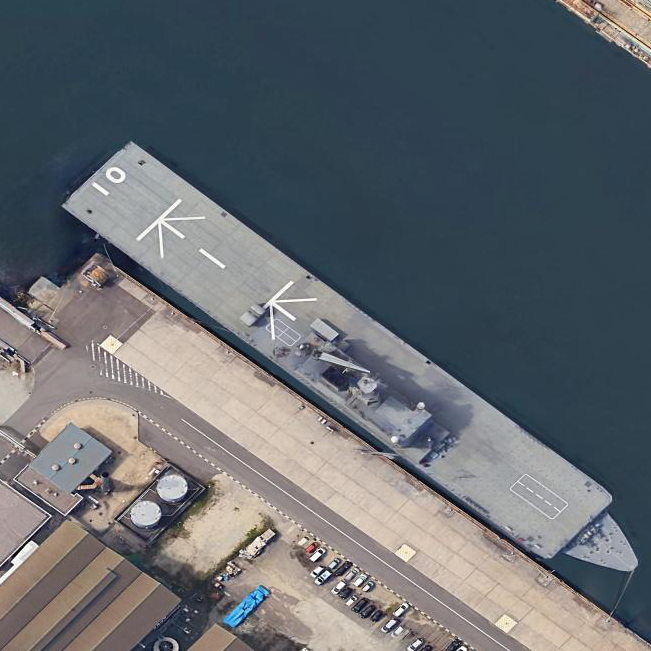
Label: Osumi-class_landing_ship